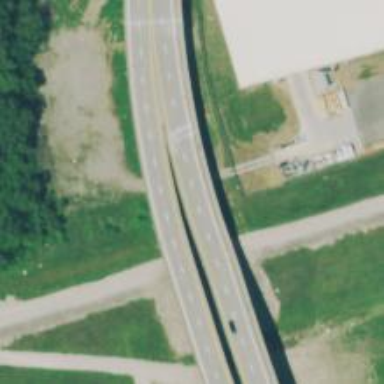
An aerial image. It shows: Trunk highway with bridge.